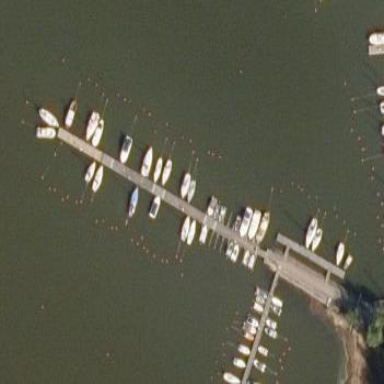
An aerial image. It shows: Marina area for leisure land.